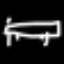
Label: bed